Question:
Sequelize keeps showing "Loaded configuration file "config\config.json".
Using environment "development"." after every command.
Edit: solved by updating all dependencies to the latest version
'''
npm i sequelize@latest pg@latest pg-hstore@latest
'''
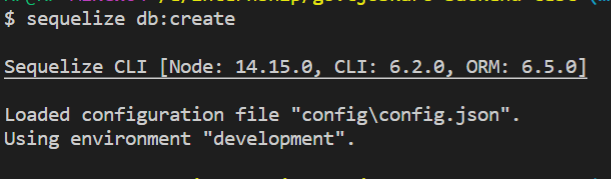
Answer: Solved by updating dependencies
'''
npm i sequelize@latest pg@latest pg-hstore@latest
'''